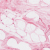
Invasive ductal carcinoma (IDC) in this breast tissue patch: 0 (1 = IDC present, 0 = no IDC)